Question: I am trying to display a pandas DataFrame in tkinter python and all of the columns are misaligned.
First this function takes these 4 columns from my log table and converts it into DataFrame
'''
def show_log():
df = pandas.read_sql("SELECT id, user_id, book_id, action FROM library.log LIMIT 10", con=mydb)
blankIndex = [''] * len(df)
df.index = blankIndex
return df
'''
Then this function creates a tkinter label with the dataframe
'''
def show_log(self):
self.label_show_log = tk.Label(self.master, text=fu.show_log(), borderwidth=2, relief="groove")
self.label_show_log.pack()
'''
This is the tkinter output I get - and it's ugly:

I want to make all of the columns and the data evenly aligned!
Thank you for any help! :)
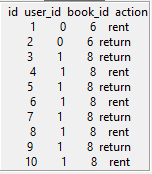
Answer: You need to use a fixed width (or monospaced) font, for example "Courier New", for the label:
'''
def show_log(self):
self.label_show_log = tk.Label(self.master, text=fu.show_log(),
borderwidth=2, relief="groove",
font=("Courier New", 10))
self.label_show_log.pack()
'''
Result:
<URL>